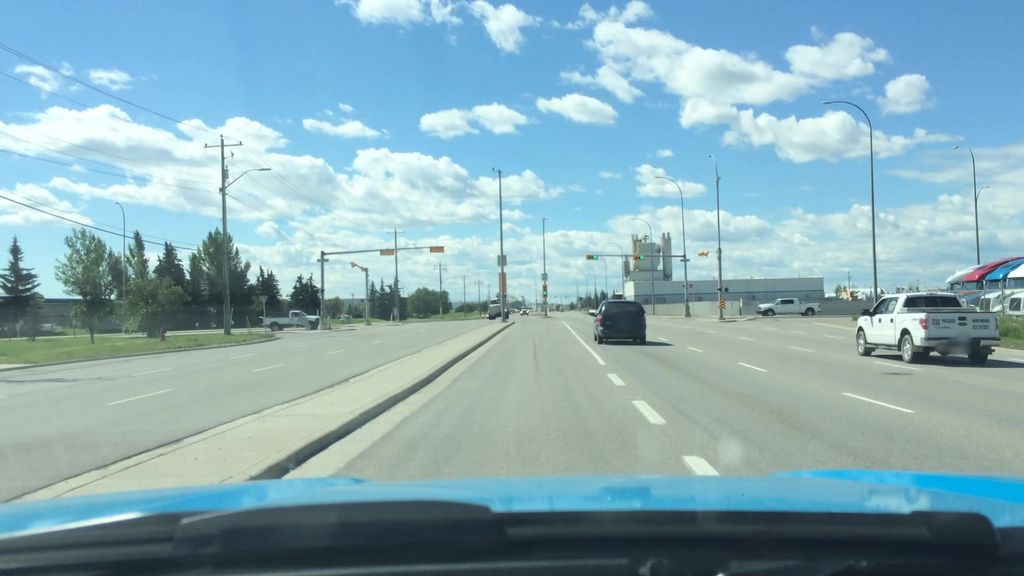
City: calgary